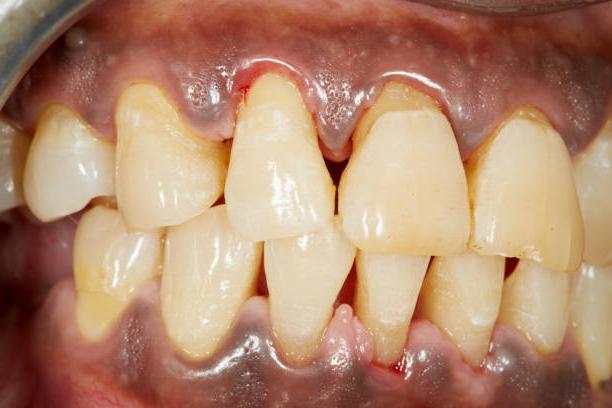
Condition: Gingivitis